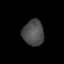
Tissue: lung
Cell type: Endothelial cells
Senescence score: 0.6222
Nuclear area (px): 531
Mean DAPI intensity: 77.169